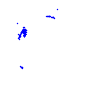
Particle: pion